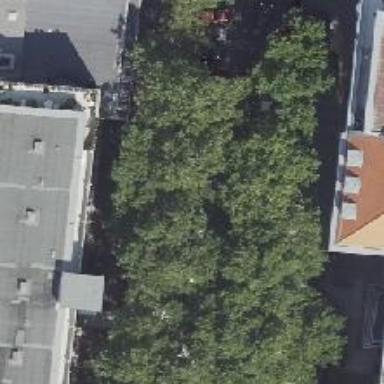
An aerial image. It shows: Deciduous tree with broadleaved leaves.